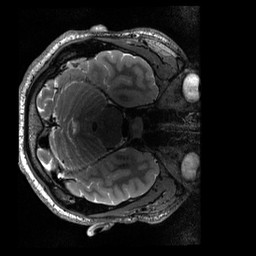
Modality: T2w
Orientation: axial
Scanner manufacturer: siemens
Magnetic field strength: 3 T
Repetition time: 3.2 s
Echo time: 0.564 s